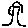
Label: tree